Interaction volume radius: 10 \u00c5
Interaction volume height: 25 \u00c5
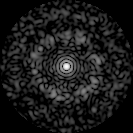
Disorder parameter: 0.8137